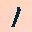
Label: 1